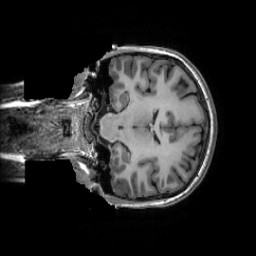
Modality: T1w
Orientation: coronal
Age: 26
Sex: female
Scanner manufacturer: ge
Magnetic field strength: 3 T
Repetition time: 0.007348 s
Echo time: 0.003036 s